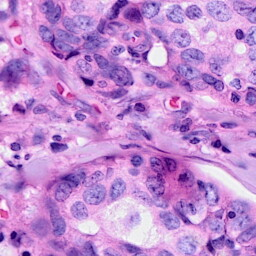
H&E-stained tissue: Breast